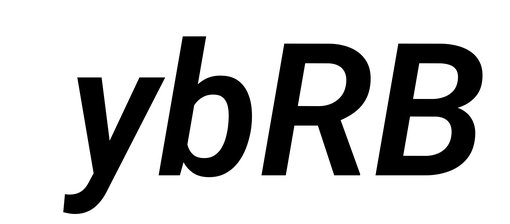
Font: Roboto-Italic_SemiBold_Italic